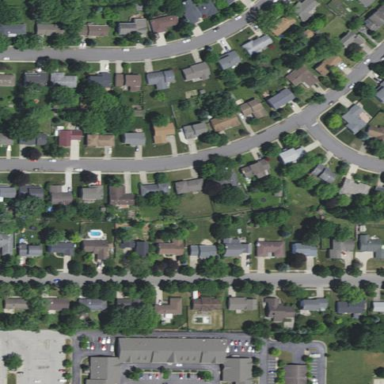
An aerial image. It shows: Sidewalk.